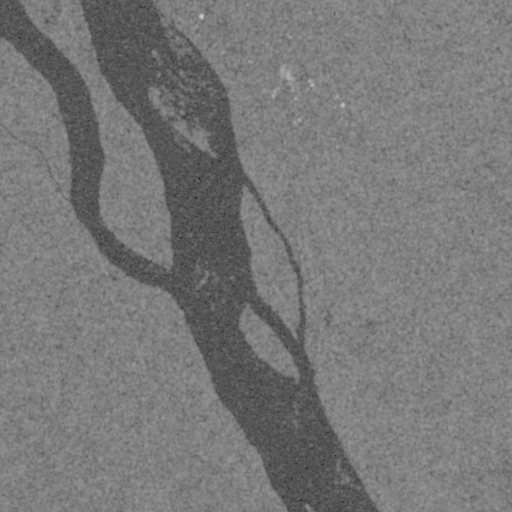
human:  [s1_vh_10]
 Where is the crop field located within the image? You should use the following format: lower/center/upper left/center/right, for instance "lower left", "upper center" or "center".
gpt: The crop field is located in the upper right of the image.
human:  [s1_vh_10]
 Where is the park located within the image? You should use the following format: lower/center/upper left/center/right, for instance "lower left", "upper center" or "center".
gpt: The park is located in the upper center of the image.
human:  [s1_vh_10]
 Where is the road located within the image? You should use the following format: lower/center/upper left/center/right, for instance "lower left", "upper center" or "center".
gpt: There is no road in the image.

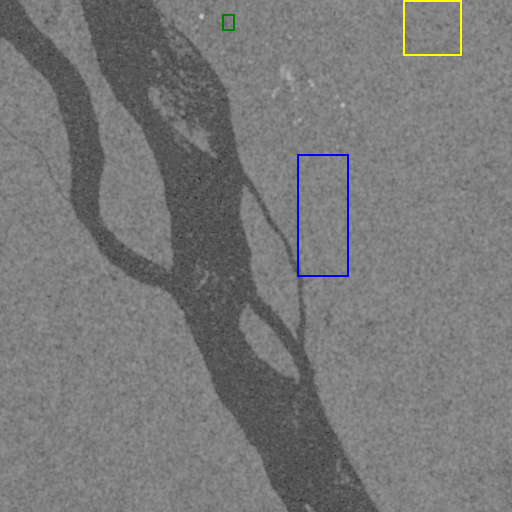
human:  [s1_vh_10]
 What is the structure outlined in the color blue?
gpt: The structure outlined in blue is an airport.
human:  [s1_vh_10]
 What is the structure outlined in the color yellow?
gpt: The structure outlined in yellow is a crop field.
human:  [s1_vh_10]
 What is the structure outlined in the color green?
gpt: The structure outlined in green is a park.
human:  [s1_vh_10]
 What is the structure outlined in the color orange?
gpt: There is no orange outline.